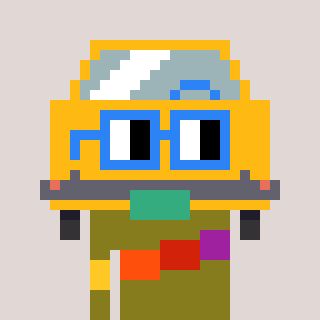
a pixel art character with square blue glasses, a taxi-shaped head and a gunk-colored body on a warm background